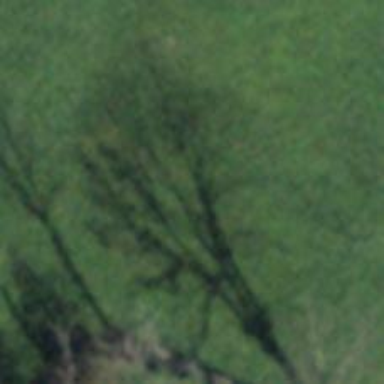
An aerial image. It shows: Row of trees in natural setting.